Question: I have a Class that extends the CustomMenuItem. This MenuItems are added to a ContextMenu. Now i need to get the X-Coordinates from the right side of the CustomMenuItem.
The Problem is, that I have no idea how I can get the Coordinates.
The CustMenuItem has no function for getting the Coordinates like getX() or getY().
So how can I solve this problem?
This thing I would like to get:

Here we can see a Sample for a Context Menu (red lines). In the Context Menu are a lot of different CustomMenuItems implemented. Now I would like to get the right top corner Coordinate of the CustomMenuItem.
Thank you for your very nice help.
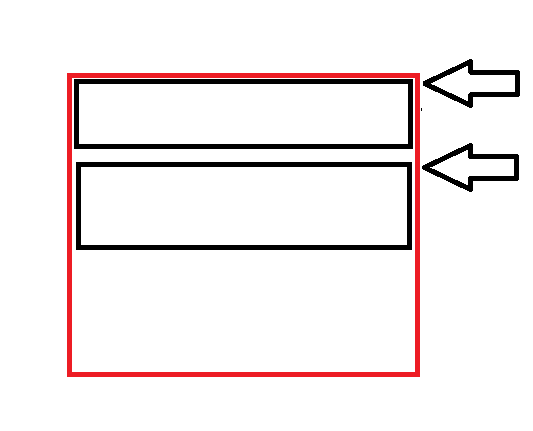
Answer: Before dealing with menu items, let's start saying that a 'ContextMenu' is a popup window, so it has 'Window'properties. You can ask for (x,y) left, top origin, and for (w,h).
But you have to take into account the effects, since by default it includes a dropshadow. And when it does, there's an extra space added of 24x24 pixels to the right and bottom.
'''
.context-menu {
-fx-effect: dropshadow( gaussian , rgba(0,0,0,0.2) , 12, 0.0 , 0 , 8 );
}
'''
Since this default dropshadow has a radius of 12px, and Y-offset to the bottom of 8px, the right and bottom coordinates of the context menu, including the 24x24 area, are given by:
'''
X=t.getX()+cm.getWidth()-12-24;
Y=t.getY()+cm.getHeight()-(12-8)-24;
'''
where 't' could be a 'MouseEvent' relative to the scene, and values are hardcoded for simplicity.
Let's see this over an example. Since you don't say how your custom menu items are implemented, I'll just create a simple Menu Item with graphic and text:
'''
private final Label labX = new Label("X: ");
private final Label labY = new Label("Y: ");
@Override
public void start(Stage primaryStage) {
final ContextMenu cm = new ContextMenu();
MenuItem cmItem1 = createMenuItem("mNext", "Next Long Option",t->System.out.println("next"));
MenuItem cmItem2 = createMenuItem("mBack", "Go Back", t->System.out.println("back"));
SeparatorMenuItem sm = new SeparatorMenuItem();
cm.getItems().addAll(cmItem1,cmItem2);
VBox root = new VBox(10,labX,labY);
Scene scene = new Scene(root, 300, 250);
scene.setOnMouseClicked(t->{
if(t.getButton()==MouseButton.SECONDARY || t.isControlDown()){
// t.getX,Y->scene based coordinates
cm.show(scene.getWindow(),t.getX()+scene.getWindow().getX()+scene.getX(),
t.getY()+scene.getWindow().getY()+scene.getY());
labX.setText("Right X: "+(t.getX()+cm.getWidth()-12-24));
labY.setText("Bottom Y: "+(t.getY()+cm.getHeight()-4-24));
}
});
scene.getStylesheets().add(getClass().getResource("root.css").toExternalForm());
primaryStage.setScene(scene);
primaryStage.show();
primaryStage.setTitle("Scene: "+scene.getWidth()+"x"+scene.getHeight());
}
private MenuItem createMenuItem(String symbol, String text, EventHandler<ActionEvent> t){
MenuItem m=new MenuItem(text);
StackPane g=new StackPane();
g.setPrefSize(24, 24);
g.setId(symbol);
m.setGraphic(g);
m.setOnAction(t);
return m;
}
'''

If you remove the effect:
'''
.context-menu {
-fx-effect: null;
}
'''
then these coordinates are:
'''
X=t.getX()+cm.getWidth();
Y=t.getY()+cm.getHeight();
'''
Now that we have the window, let's go into the items.
'MenuItem' skin is derived from a (private) 'ContextMenuContent.MenuItemContainer' class, which is a 'Region' where the graphic and text are layed out.
When the context menu is built, all the items are wrapped in a 'VBox', and all are equally resized, as you can see if you set the border for the item:
'''
.menu-item {
-fx-border-color: black;
-fx-border-width: 1;
}
'''
This is how it looks like:

So the X coordinates of every item on the custom context menu are the same 'X' from their parent (see above, with or without effect), minus 1 pixel of padding (by default).
Note that you could also go via private methods to get dimensions for the items:
'''
ContextMenuContent cmc= (ContextMenuContent)cm.getSkin().getNode();
System.out.println("cmc: "+cmc.getItemsContainer().getBoundsInParent());
'''
Though this is not recommended since private API can change in the future.
By request, this is the same code removing lambdas and css.
'''
private final Label labX = new Label("X: ");
private final Label labY = new Label("Y: ");
@Override
public void start(Stage primaryStage) {
final ContextMenu cm = new ContextMenu();
MenuItem cmItem1 = createMenuItem("mNext", "Next Long Option",action);
MenuItem cmItem2 = createMenuItem("mBack", "Go Back", action);
SeparatorMenuItem sm = new SeparatorMenuItem();
cm.getItems().addAll(cmItem1,cmItem2);
VBox root = new VBox(10,labX,labY);
Scene scene = new Scene(root, 300, 250);
scene.setOnMouseClicked(new EventHandler<MouseEvent>() {
@Override
public void handle(MouseEvent t) {
if(t.getButton()==MouseButton.SECONDARY || t.isControlDown()){
// t.getX,Y->scene based coordinates
cm.show(scene.getWindow(),t.getX()+scene.getWindow().getX()+scene.getX(),
t.getY()+scene.getWindow().getY()+scene.getY());
labX.setText("Right X: "+(t.getX()+cm.getWidth()-12-24));
labY.setText("Bottom Y: "+(t.getY()+cm.getHeight()-4-24));
}
}
});
primaryStage.setScene(scene);
primaryStage.show();
primaryStage.setTitle("Scene: "+scene.getWidth()+"x"+scene.getHeight());
}
private MenuItem createMenuItem(String symbol, String text, EventHandler<ActionEvent> t){
MenuItem m=new MenuItem(text);
StackPane g=new StackPane();
g.setPrefSize(24, 24);
g.setId(symbol);
SVGPath svg = new SVGPath();
svg.setContent("M0,5H2L4,8L8,0H10L5,10H3Z");
m.setGraphic(svg);
m.setOnAction(t);
return m;
}
private final EventHandler<ActionEvent> action = new EventHandler<ActionEvent>() {
@Override
public void handle(ActionEvent event) {
System.out.println("action");
}
};
'''